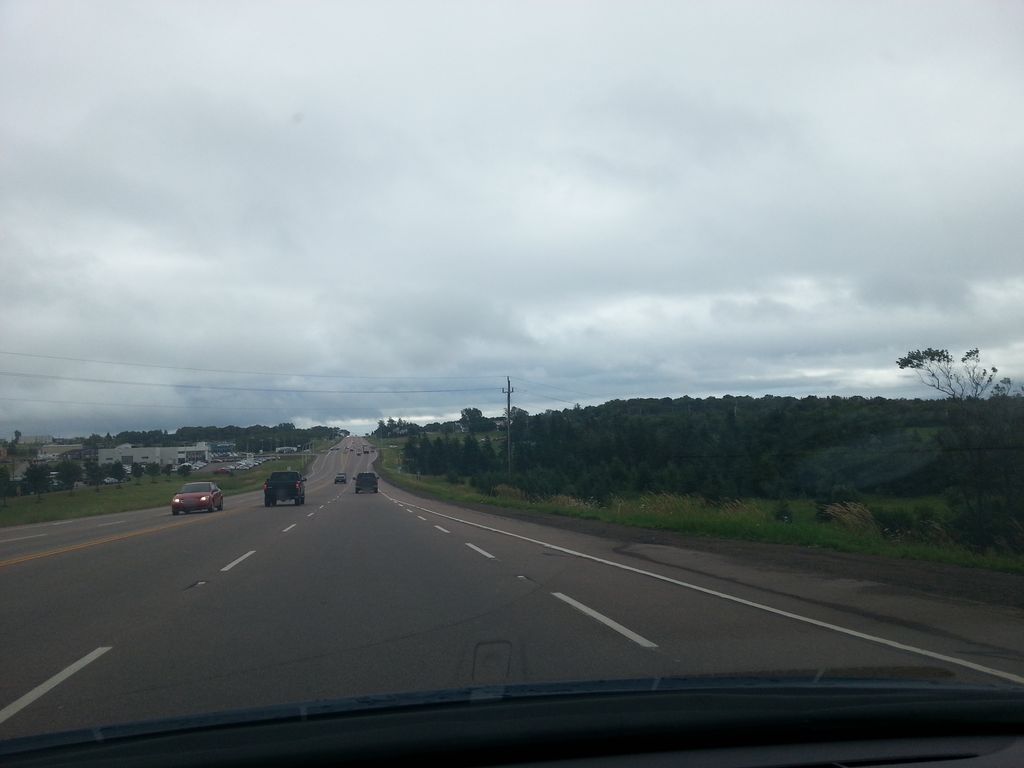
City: charlottetown